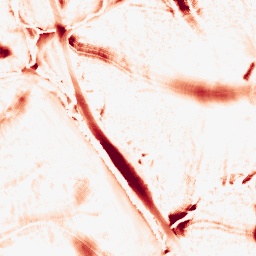
Category: morphological
Decomposition family: tophat
Decomposition parameters: size: 20
mode: white
Upsampling method: regularized
Upsampling parameters: scale: 4
lambda_reg: 0.01
Upsampling scale: 4